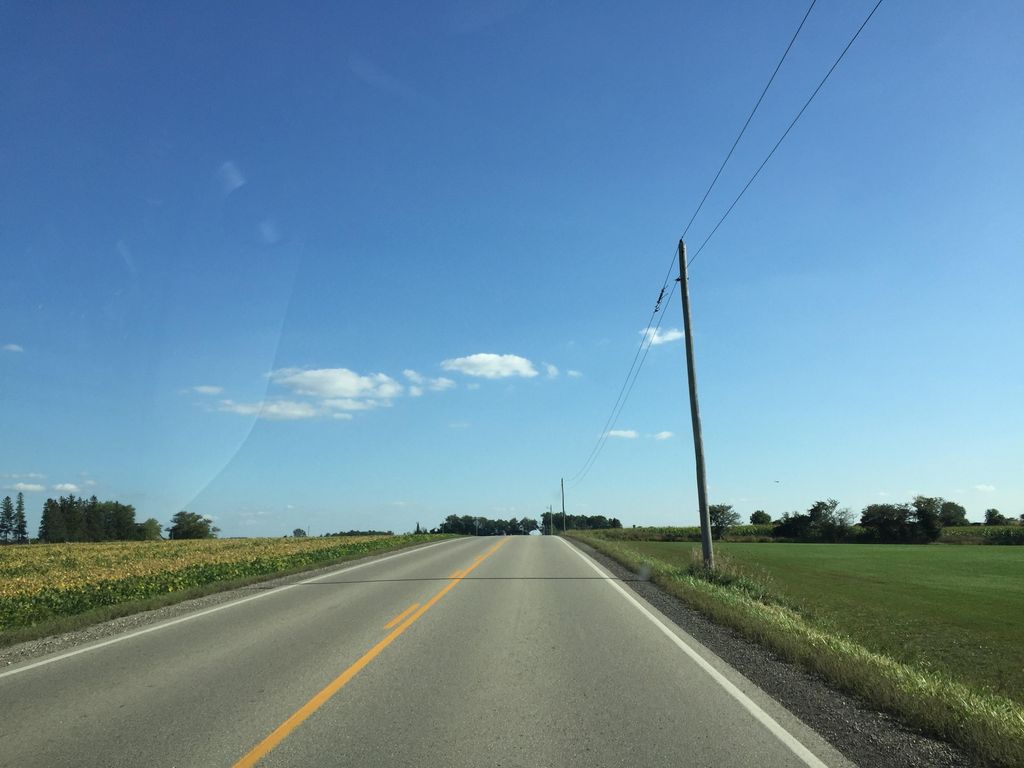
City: kitchener-waterloo